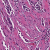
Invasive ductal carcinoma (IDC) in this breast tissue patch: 0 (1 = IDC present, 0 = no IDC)